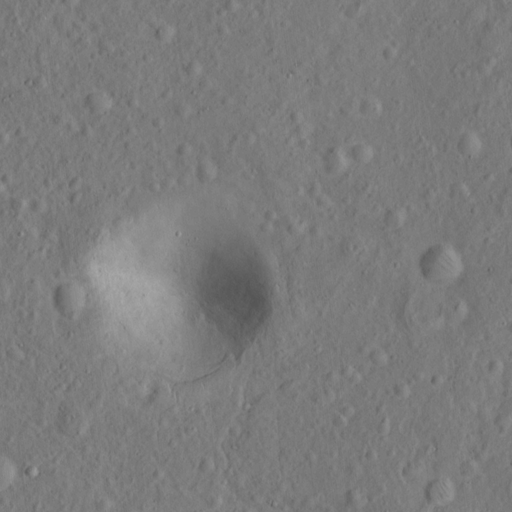
Classes present: Background, Cone